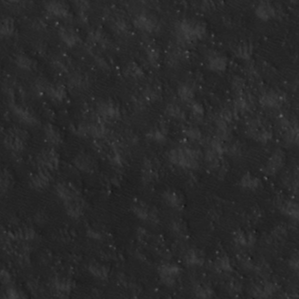
Label: non_frost